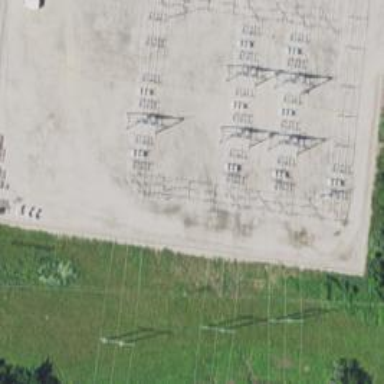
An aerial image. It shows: Switch used for power control.